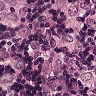
Metastatic tissue present: yes